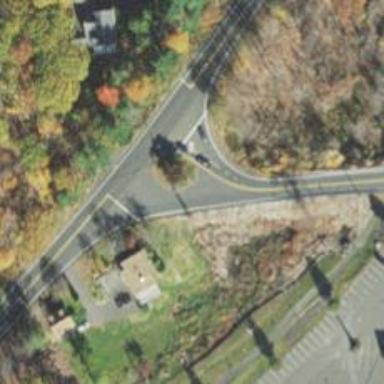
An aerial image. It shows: Secondary road.